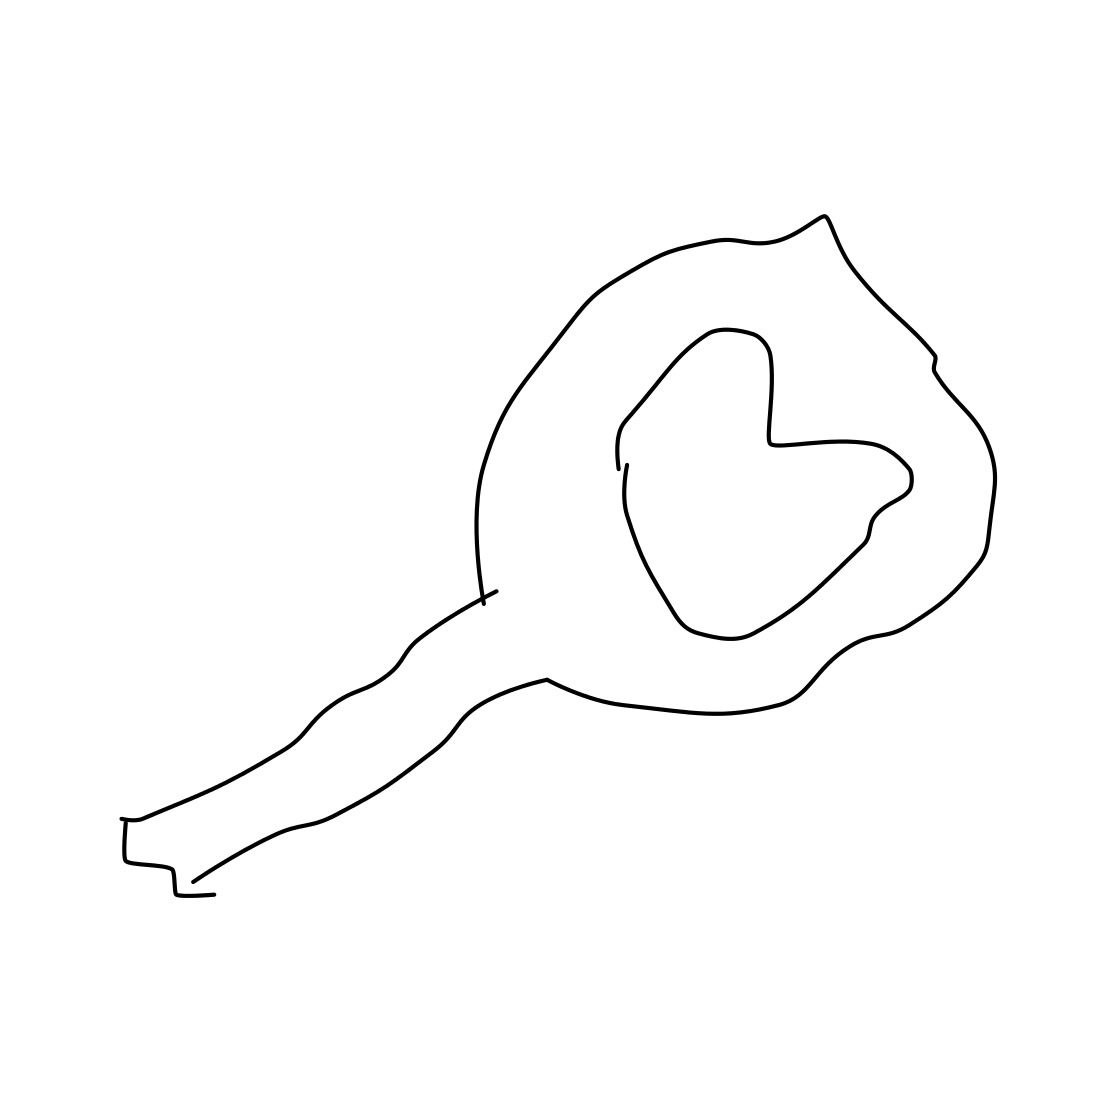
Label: bottle opener